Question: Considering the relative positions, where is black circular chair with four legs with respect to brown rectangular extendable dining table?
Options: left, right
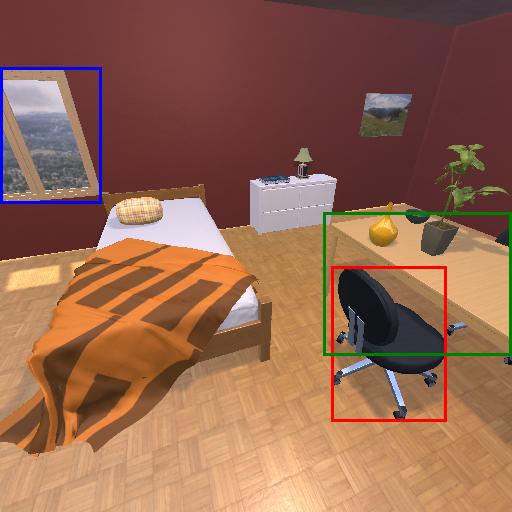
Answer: left